Field crop: maize
Growth stage: 2
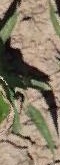
Species: maize